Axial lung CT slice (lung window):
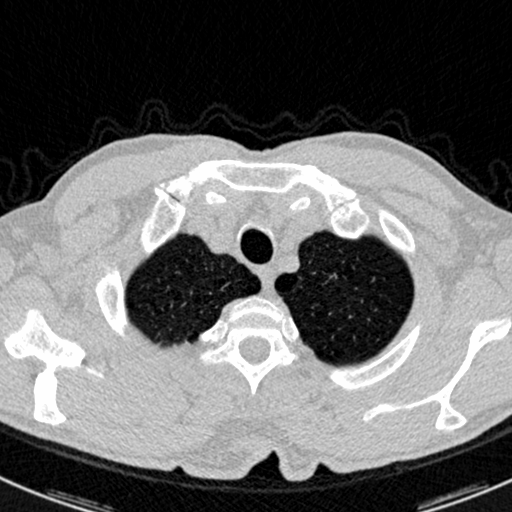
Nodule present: no